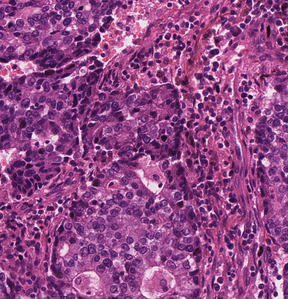
Tumor epithelial tissue: yes
Tumor-associated stroma tissue: yes
Normal tissue: no